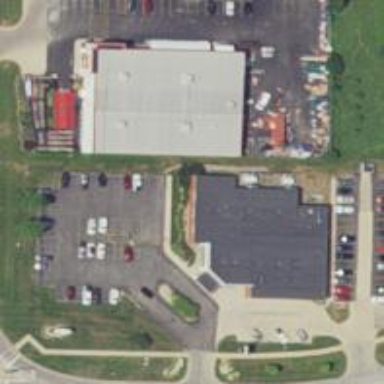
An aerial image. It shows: Healthcare clinic is depicted in the image.